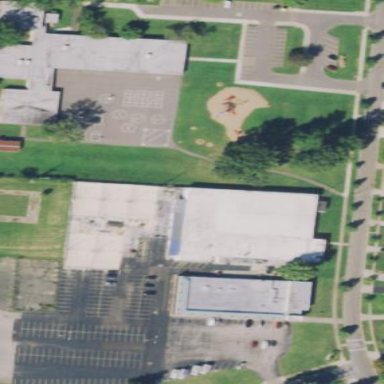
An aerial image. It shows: School.